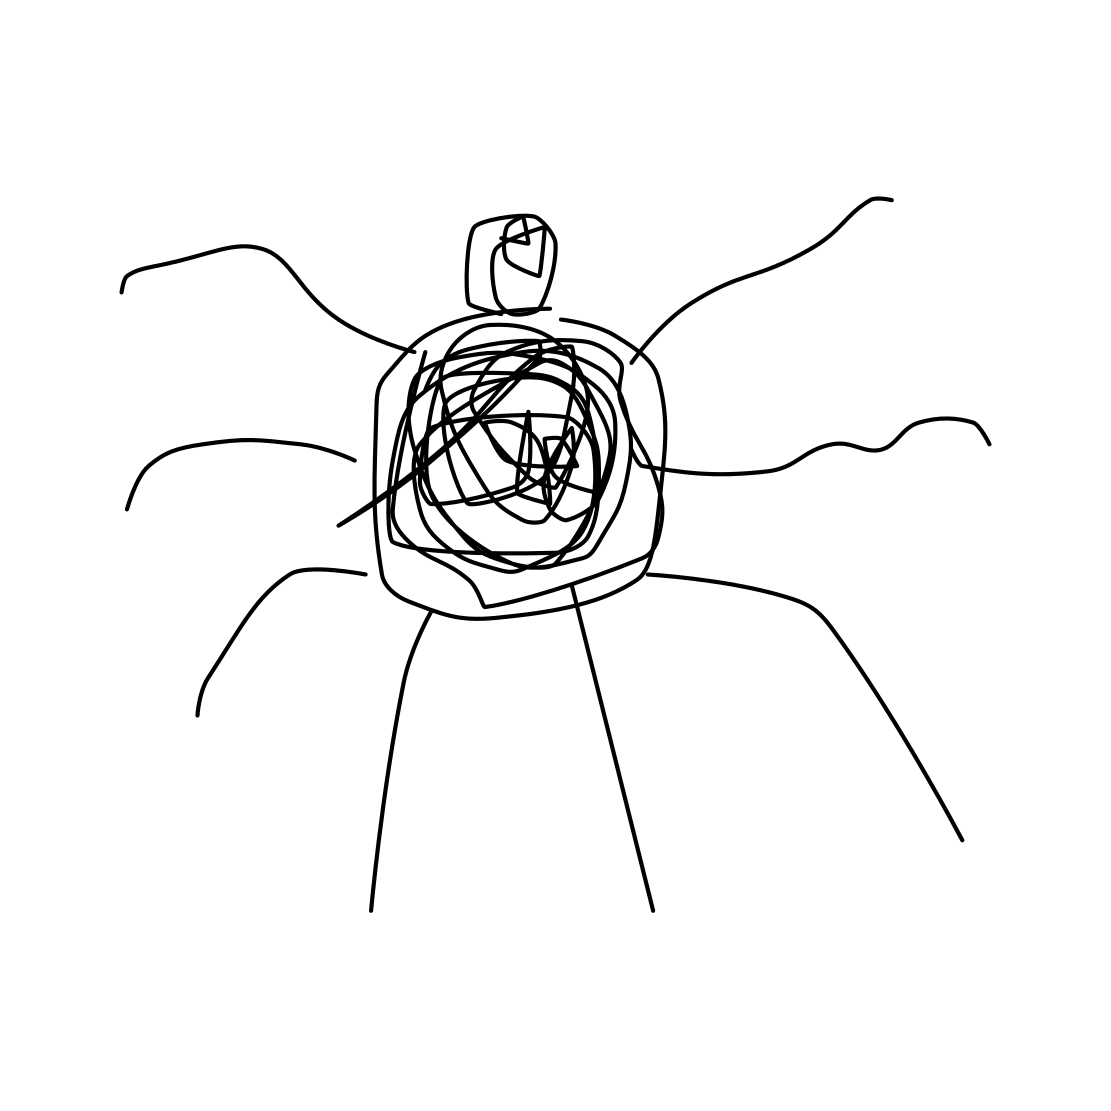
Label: spider